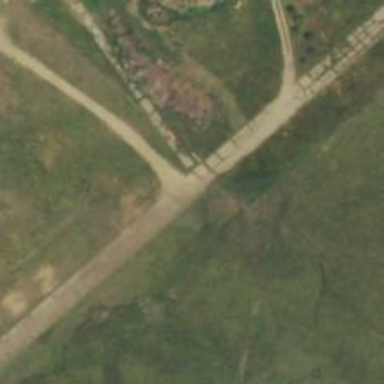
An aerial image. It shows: Asphalt runway at the airport.